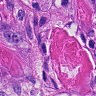
Metastatic tissue present: yes